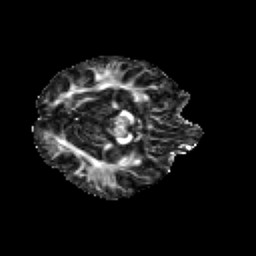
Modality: FA
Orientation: axial
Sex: male
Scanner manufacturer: siemens
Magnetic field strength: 3 T
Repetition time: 5 s
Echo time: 0.071 s